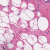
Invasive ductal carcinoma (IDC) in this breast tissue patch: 0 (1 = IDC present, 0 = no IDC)